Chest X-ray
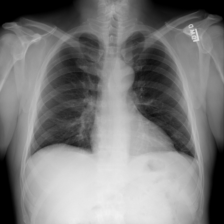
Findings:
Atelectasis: negative
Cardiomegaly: negative
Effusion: negative
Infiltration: negative
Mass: negative
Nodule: negative
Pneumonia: negative
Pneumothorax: negative
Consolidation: negative
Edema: negative
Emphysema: positive
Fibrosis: negative
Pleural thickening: negative
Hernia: negative